Interaction volume radius: 10 \u00c5
Interaction volume height: 30 \u00c5
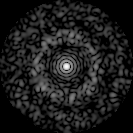
Disorder parameter: 0.8354